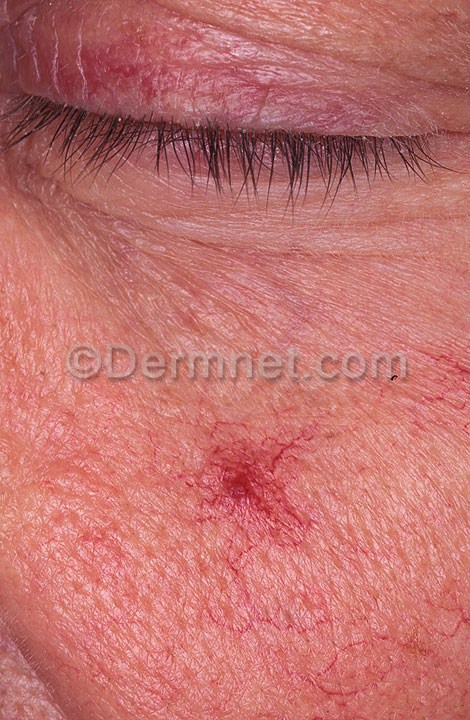
Disease: Vascular Tumors